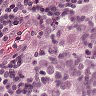
Metastatic tissue present: yes